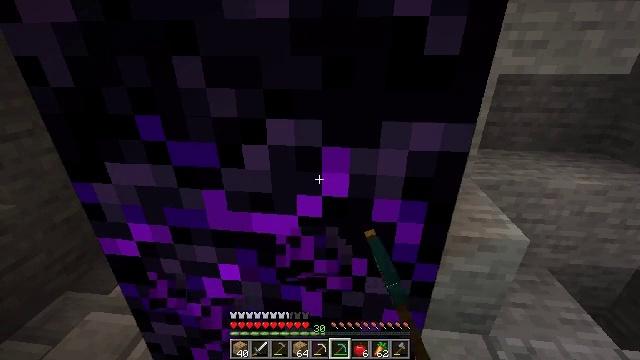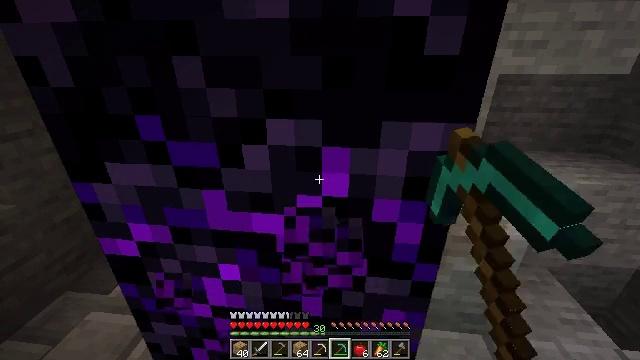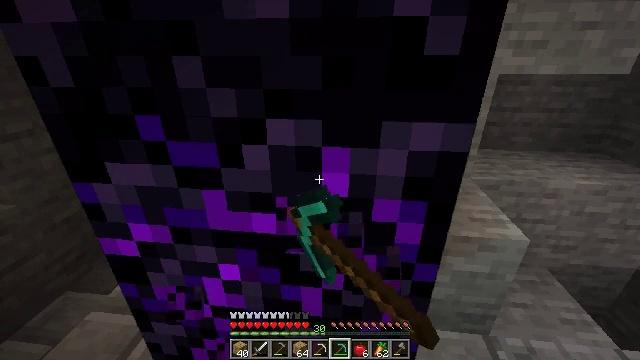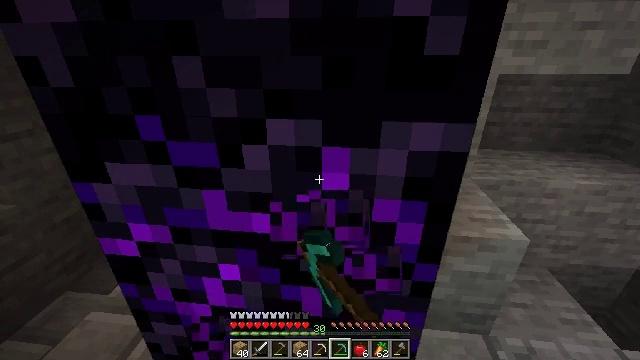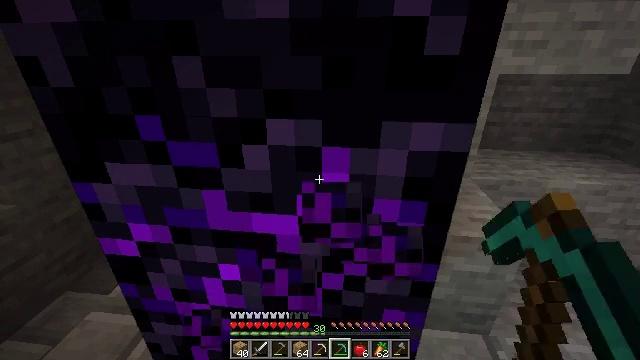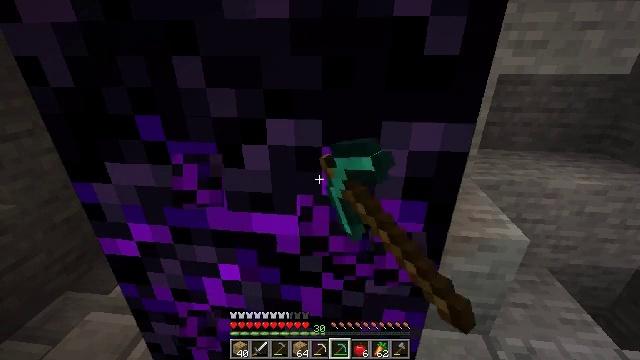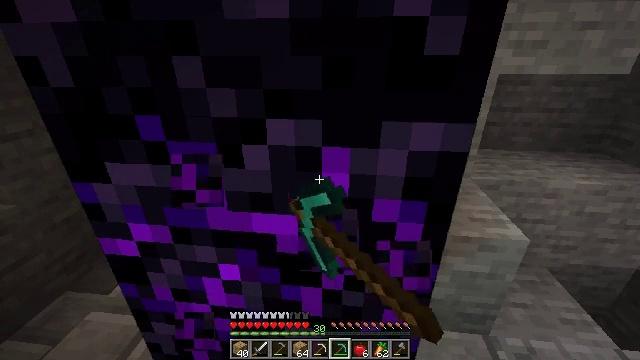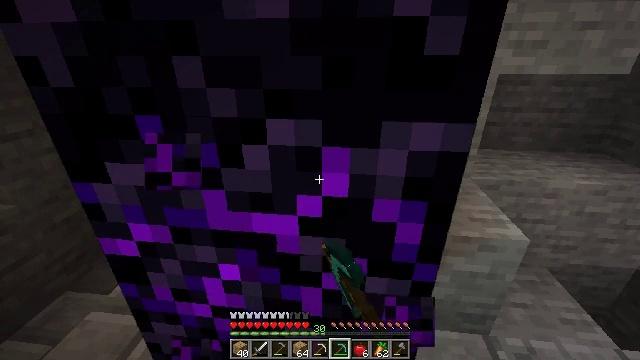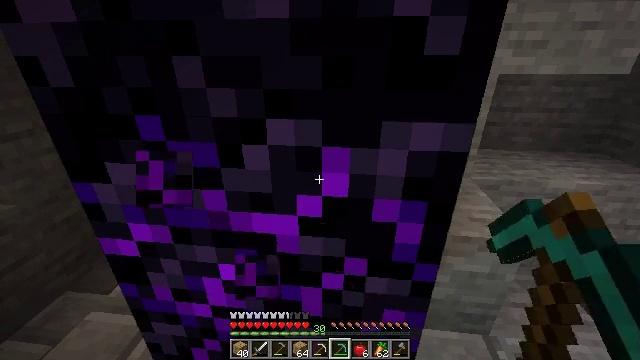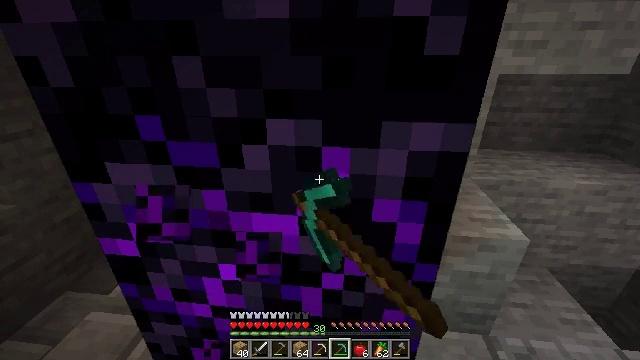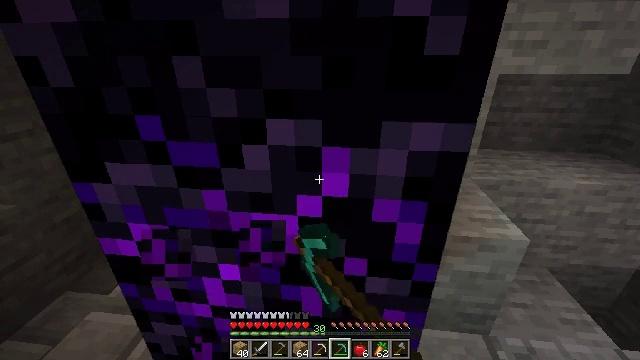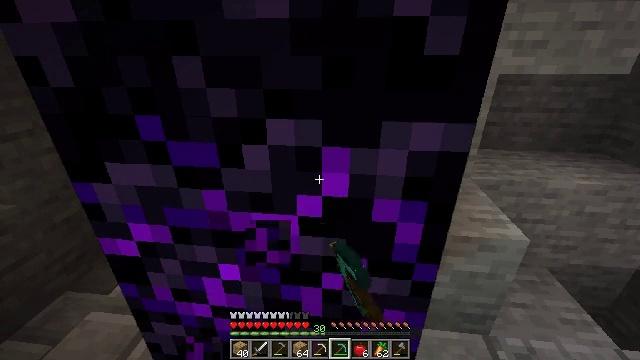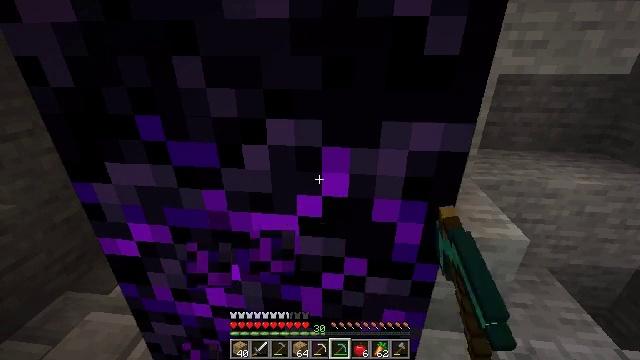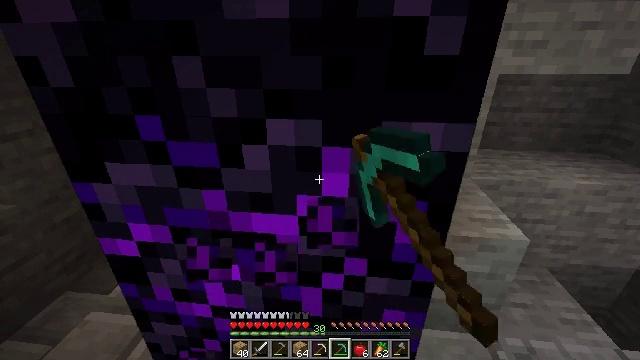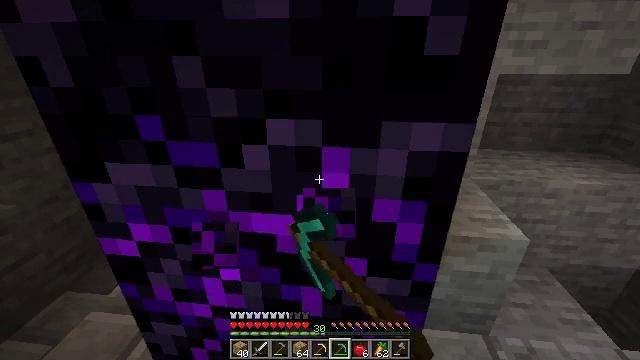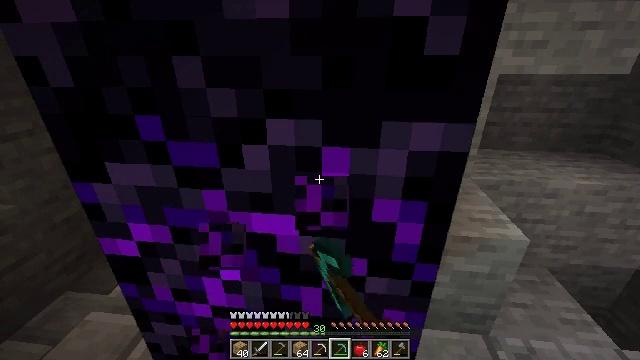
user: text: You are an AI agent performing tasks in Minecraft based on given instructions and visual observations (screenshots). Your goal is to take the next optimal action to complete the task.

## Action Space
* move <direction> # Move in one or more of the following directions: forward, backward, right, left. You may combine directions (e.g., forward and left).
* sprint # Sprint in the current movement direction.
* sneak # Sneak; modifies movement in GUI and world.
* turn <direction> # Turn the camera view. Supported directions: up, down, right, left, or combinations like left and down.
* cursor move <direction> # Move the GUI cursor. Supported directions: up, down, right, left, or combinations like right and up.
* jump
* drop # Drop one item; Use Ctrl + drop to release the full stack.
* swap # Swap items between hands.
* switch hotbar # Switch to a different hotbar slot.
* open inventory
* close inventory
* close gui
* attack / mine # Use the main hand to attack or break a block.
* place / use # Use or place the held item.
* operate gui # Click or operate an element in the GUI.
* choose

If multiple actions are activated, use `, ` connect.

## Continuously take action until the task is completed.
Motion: motion action
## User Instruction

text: Mine the crying obsidian block.
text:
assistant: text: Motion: attack / mine
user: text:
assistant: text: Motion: attack / mine
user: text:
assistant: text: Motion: attack / mine
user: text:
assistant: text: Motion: attack / mine
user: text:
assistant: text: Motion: attack / mine
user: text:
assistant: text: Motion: attack / mine
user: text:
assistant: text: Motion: attack / mine
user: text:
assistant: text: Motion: attack / mine
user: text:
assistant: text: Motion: attack / mine
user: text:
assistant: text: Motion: attack / mine
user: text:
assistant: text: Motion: attack / mine
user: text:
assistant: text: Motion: attack / mine
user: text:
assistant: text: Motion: attack / mine
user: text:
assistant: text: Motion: attack / mine
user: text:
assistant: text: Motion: attack / mine
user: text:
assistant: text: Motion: attack / mine
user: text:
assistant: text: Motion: attack / mine
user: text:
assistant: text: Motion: attack / mine
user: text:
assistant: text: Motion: attack / mine
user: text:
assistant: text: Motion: attack / mine
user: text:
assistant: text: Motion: attack / mine
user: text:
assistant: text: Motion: attack / mine
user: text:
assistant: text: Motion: attack / mine
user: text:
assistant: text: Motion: attack / mine
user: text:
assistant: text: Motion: attack / mine
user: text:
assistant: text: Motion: attack / mine
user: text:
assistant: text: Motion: attack / mine
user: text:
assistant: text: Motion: attack / mine
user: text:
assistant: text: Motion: attack / mine
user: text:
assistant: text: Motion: attack / mine